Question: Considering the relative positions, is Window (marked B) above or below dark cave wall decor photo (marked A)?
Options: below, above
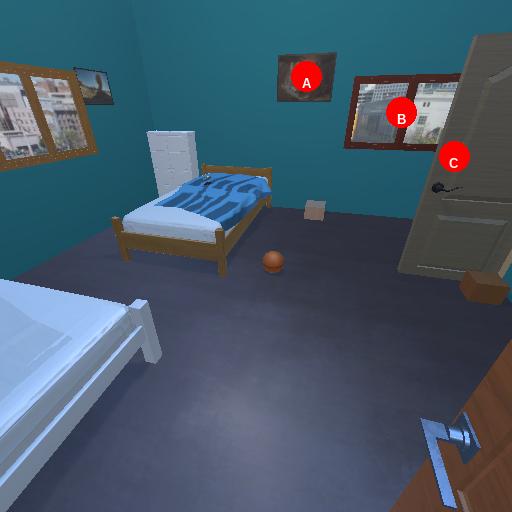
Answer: below